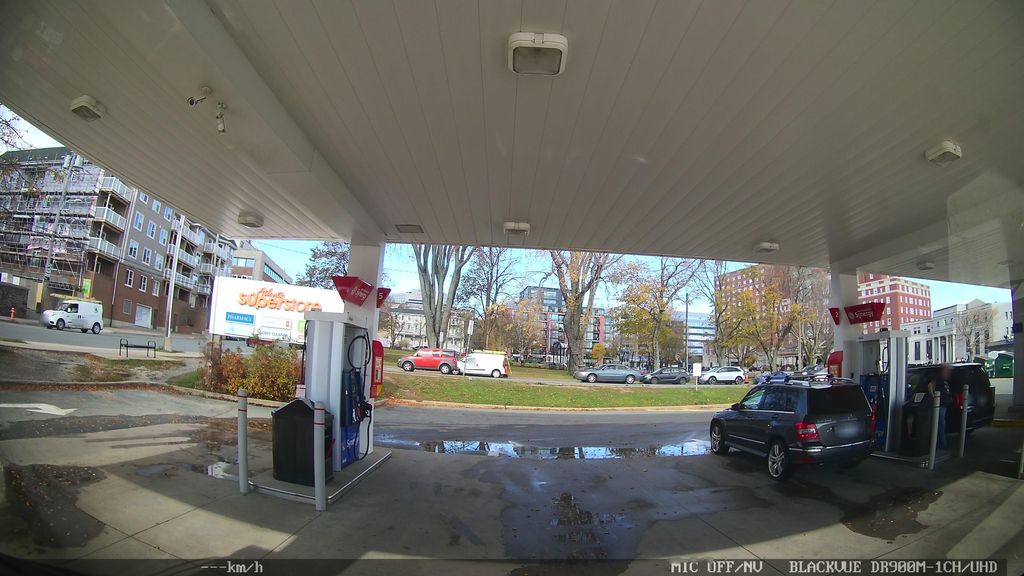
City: halifax